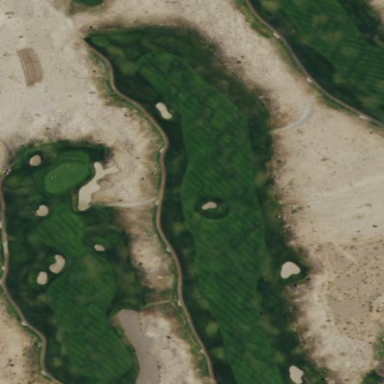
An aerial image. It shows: Rough grassy area used for golf.